Question: My first input on the form has a tag.
'''
<h:inputText id="kotajNumber" label="#{lbls.kotajNumber}" styleClass="ltr" value="#{issuePromise.declaration.kotajNumber}" required="true" style="min-width: 0px; width: 130px;">
<f:ajax event="blur" render="loader exporter personName nameOfMaterial count materialWeight materialWeight numberOfPackages messageKotajNumber" execute="@this" listener="#{issuePromise.showDeclaration}" onevent="showLoader()" />
</h:inputText>
'''
But when I click on a link, the new page is loading while the request is sending also and I receive an alert which is saying that I've mixed a request with an one!!!
How should I fix it?

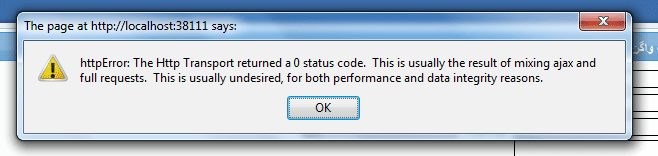
Answer: I think it's because your link triggers a full request. And if your focus was on the input field before it will mix up with the ajax request from blurring. Maybe you can change the link to make an ajax request instead.
See this <URL>